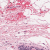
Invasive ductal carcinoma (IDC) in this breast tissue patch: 0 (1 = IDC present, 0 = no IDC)